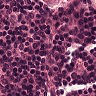
Metastatic tissue present: no